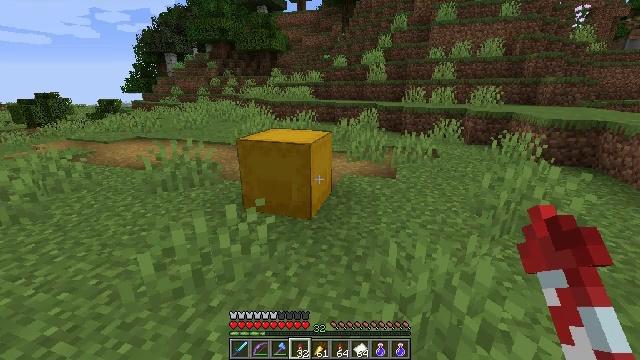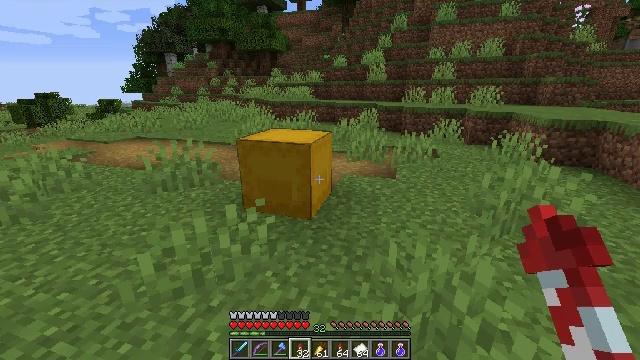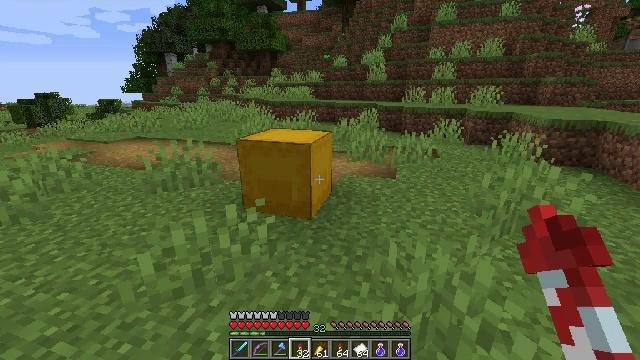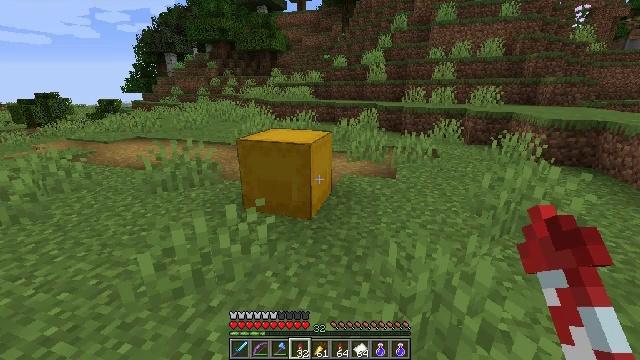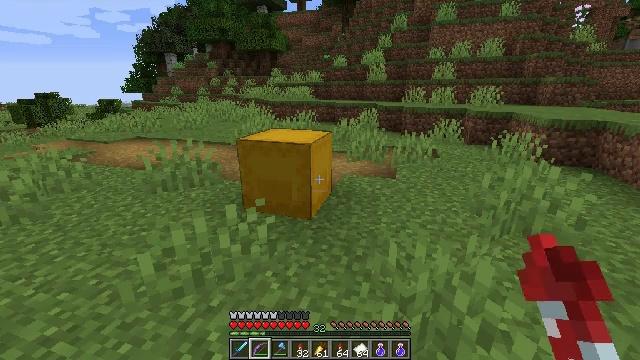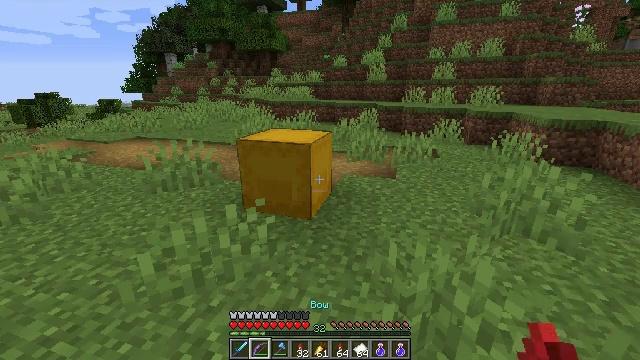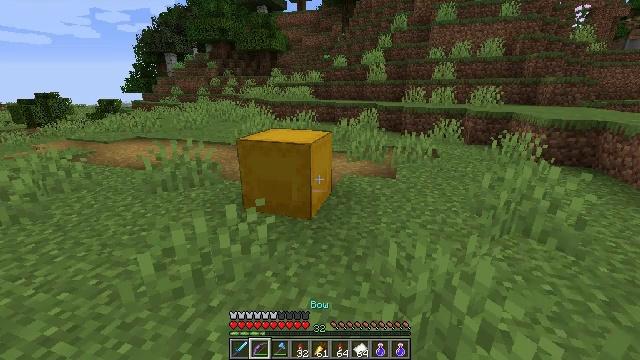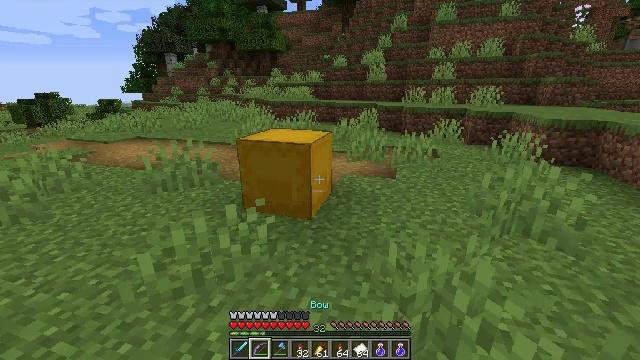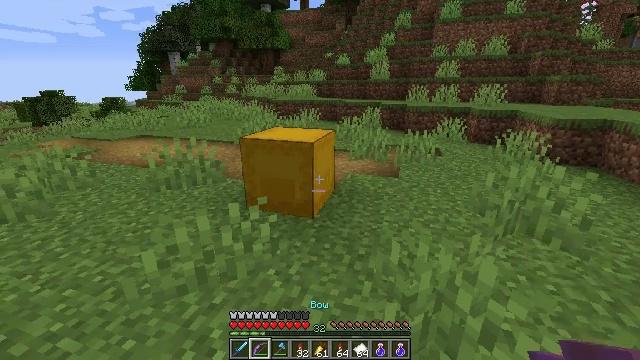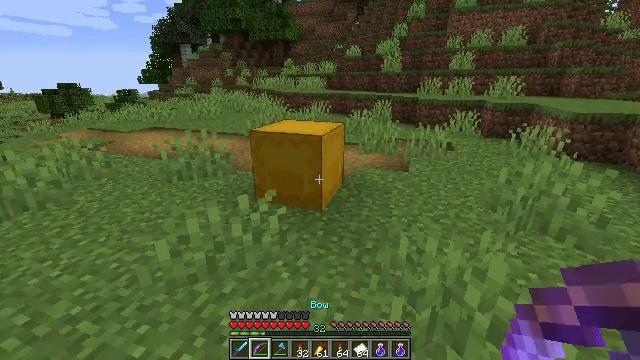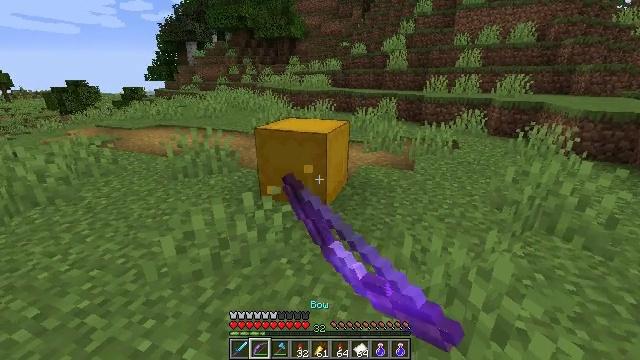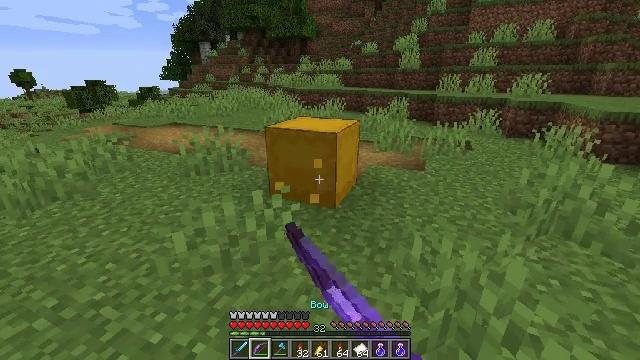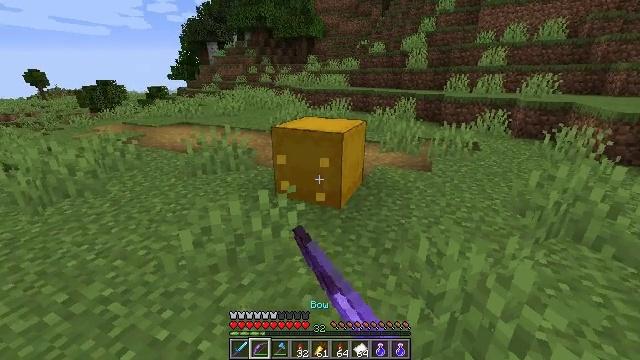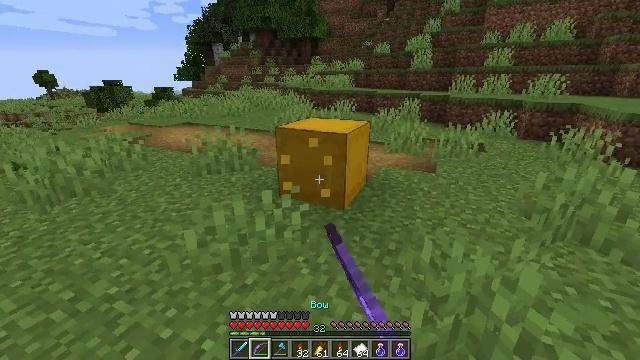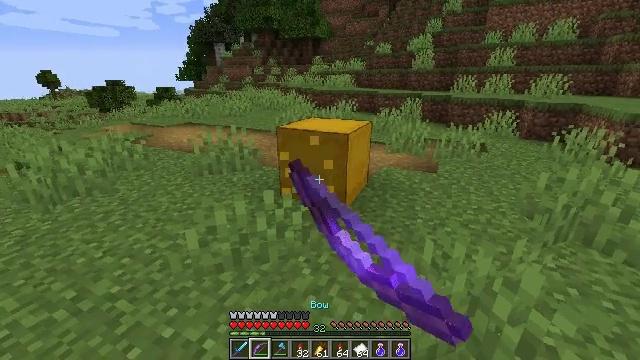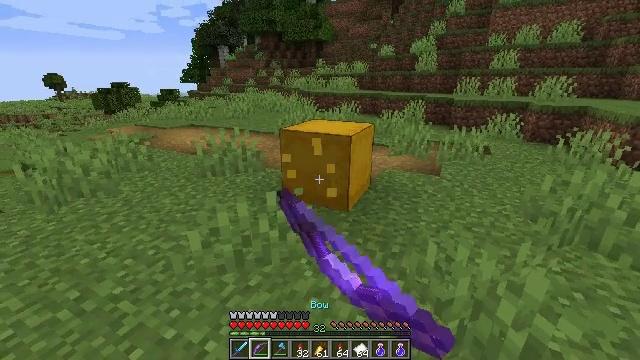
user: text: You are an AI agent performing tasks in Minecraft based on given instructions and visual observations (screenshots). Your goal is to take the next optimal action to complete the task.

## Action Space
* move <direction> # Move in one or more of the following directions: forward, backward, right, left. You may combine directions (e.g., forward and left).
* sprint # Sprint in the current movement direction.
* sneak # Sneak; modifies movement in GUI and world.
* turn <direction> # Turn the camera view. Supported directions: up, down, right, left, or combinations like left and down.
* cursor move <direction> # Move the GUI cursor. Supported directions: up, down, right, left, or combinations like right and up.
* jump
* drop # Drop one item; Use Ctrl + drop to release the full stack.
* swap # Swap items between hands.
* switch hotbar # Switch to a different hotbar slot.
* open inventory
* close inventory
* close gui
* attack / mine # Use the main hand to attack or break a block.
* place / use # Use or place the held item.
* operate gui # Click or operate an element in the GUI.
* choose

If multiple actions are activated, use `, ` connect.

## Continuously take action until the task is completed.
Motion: motion action
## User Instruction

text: Collect your yellow shulker box.
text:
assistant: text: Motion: close gui
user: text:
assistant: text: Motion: open inventory
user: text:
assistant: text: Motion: no_op
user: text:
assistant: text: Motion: switch to hotbar 2
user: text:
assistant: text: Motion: switch to hotbar 2
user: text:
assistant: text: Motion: switch to hotbar 2
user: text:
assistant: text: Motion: switch to hotbar 2
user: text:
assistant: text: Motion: no_op
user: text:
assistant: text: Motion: turn left and down, attack / mine
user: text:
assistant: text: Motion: turn left, attack / mine
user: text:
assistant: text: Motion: turn left, attack / mine
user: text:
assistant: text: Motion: turn left, attack / mine
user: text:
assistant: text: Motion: attack / mine
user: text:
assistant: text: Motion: attack / mine
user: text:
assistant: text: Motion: attack / mine
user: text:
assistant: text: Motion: attack / mine
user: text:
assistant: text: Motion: attack / mine
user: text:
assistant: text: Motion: attack / mine
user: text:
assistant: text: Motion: attack / mine
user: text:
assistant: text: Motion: move forward
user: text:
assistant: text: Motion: move forward
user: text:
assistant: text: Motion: move forward
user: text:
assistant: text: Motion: move forward, close inventory
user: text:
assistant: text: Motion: close inventory
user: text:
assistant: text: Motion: cursor move right, close inventory
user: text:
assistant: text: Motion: cursor move right, close inventory
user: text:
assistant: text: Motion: cursor move right and down, open gui
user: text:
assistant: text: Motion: cursor move down
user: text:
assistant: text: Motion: sneak, cursor move down
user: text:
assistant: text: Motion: sneak, cursor move down